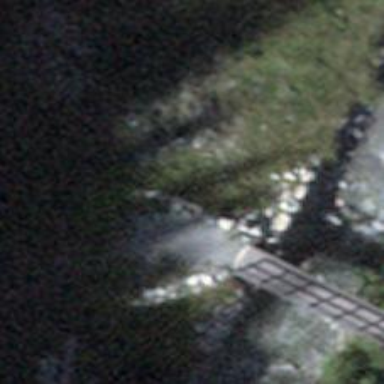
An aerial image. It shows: Dirt footway bridge.